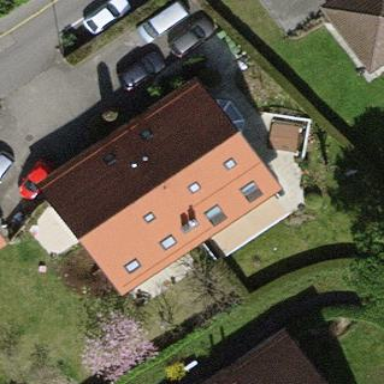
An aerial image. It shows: Gabled roofed house.